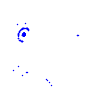
Particle: pion